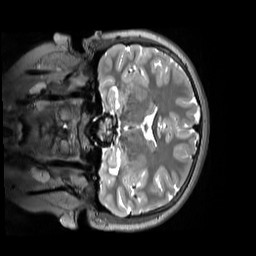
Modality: T2w
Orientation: coronal
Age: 11
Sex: female
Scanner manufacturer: siemens
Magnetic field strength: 3 T
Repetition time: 3.2 s
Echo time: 0.408 s